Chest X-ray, AP view. Patient: 58 years old, sex M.
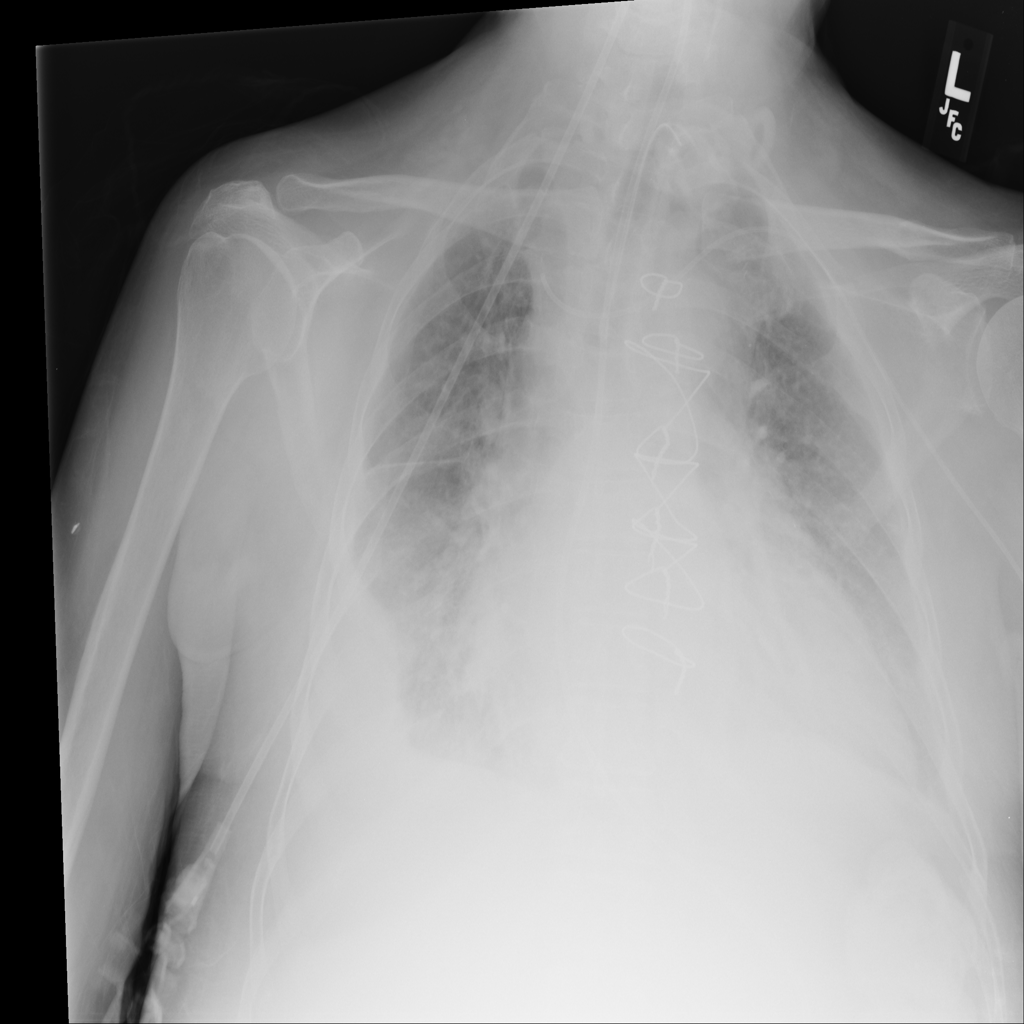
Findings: No Finding